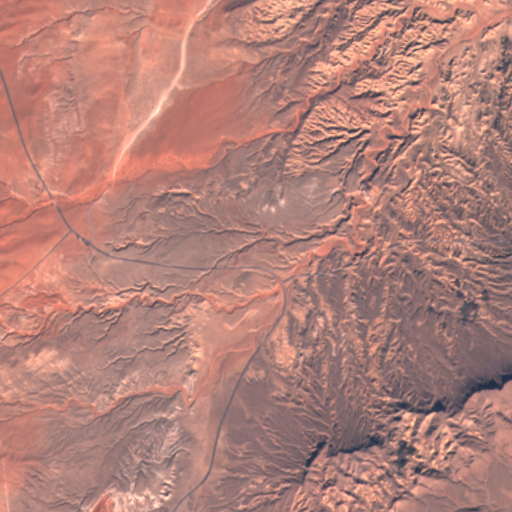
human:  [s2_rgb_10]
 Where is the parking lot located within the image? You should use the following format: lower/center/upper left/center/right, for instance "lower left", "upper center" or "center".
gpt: The parking lot is located in the center left of the image.
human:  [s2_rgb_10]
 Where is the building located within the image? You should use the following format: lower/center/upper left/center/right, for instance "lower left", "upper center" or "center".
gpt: The building is located in the center left of the image.
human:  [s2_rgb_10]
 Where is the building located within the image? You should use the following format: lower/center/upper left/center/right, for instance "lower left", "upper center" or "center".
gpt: The building is located in the center left of the image.
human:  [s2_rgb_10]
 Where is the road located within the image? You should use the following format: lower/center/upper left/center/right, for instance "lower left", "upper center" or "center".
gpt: There is no road in the image.